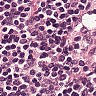
Metastatic tissue present: no